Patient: sex F, age 83
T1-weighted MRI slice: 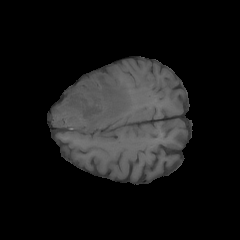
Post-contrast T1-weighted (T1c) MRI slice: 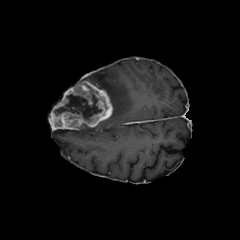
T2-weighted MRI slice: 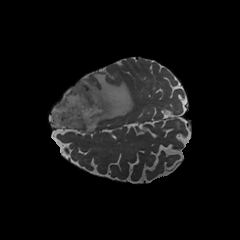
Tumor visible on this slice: yes
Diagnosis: Glioblastoma, IDH-wildtype
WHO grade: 4